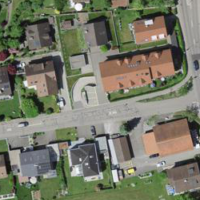
EUNIS habitat code: 54
Species observed at this site:
Corylus avellana